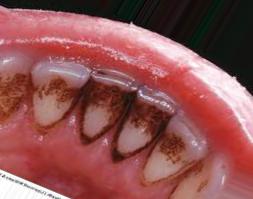
Condition: Tooth Discoloration